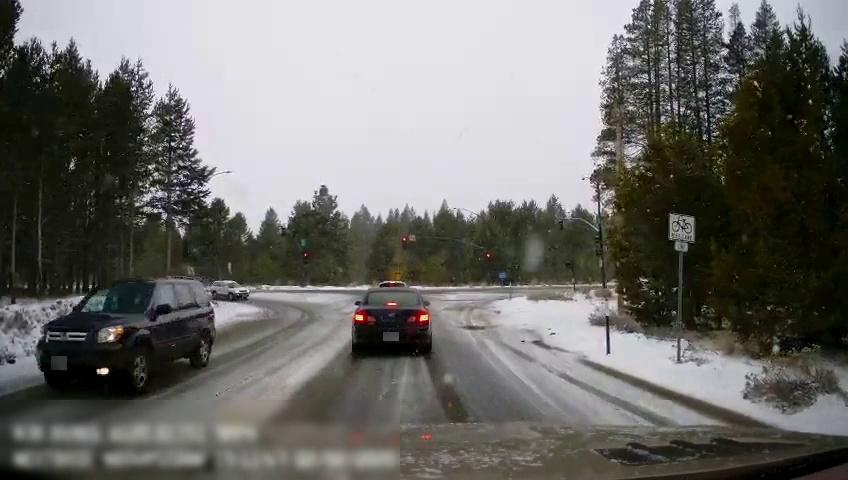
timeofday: Day
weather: Snowy
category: Drivable Space
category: Vehicles | SUV
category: Vehicles | Car
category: Vehicles | SUV
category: Vehicles | SUV
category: Traffic | Signs
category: Traffic | Lights
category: Traffic | Lights
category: Traffic | Lights
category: Traffic | Signs
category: Traffic | Lights
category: Traffic | Signs